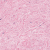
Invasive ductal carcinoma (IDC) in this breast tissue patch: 0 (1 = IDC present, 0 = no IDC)